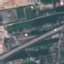
Land use / land cover: Highway